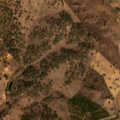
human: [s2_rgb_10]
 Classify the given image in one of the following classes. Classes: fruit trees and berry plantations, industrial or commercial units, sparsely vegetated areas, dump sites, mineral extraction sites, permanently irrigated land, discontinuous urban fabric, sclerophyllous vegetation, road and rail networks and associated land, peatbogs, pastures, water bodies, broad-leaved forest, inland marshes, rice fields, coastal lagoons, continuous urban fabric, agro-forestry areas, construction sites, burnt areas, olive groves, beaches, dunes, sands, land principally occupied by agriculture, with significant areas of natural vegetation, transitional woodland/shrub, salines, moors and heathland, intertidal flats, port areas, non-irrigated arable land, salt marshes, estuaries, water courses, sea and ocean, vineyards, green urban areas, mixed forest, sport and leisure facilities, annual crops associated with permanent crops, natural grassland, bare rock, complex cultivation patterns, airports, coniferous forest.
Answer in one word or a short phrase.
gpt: non-irrigated arable land, agro-forestry areas, broad-leaved forest, transitional woodland/shrub